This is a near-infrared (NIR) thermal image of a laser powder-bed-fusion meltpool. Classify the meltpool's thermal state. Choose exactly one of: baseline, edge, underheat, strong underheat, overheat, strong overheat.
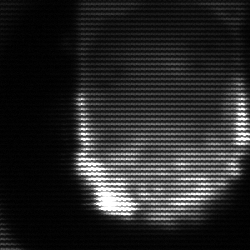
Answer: baseline